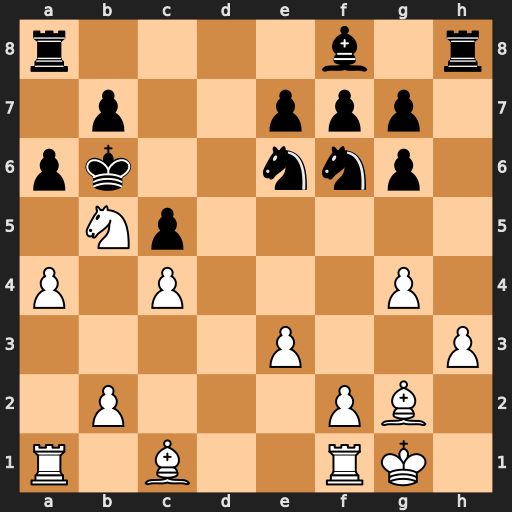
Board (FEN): r4b1r/1p2ppp1/pk2nnp1/1Np5/P1P3P1/4P2P/1P3PB1/R1B2RK1
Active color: w
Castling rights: -
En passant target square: -
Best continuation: a5#